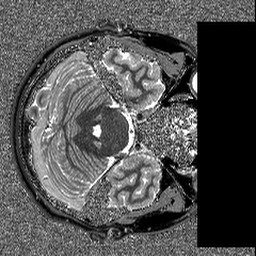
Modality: T1map
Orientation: axial
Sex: male